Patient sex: F
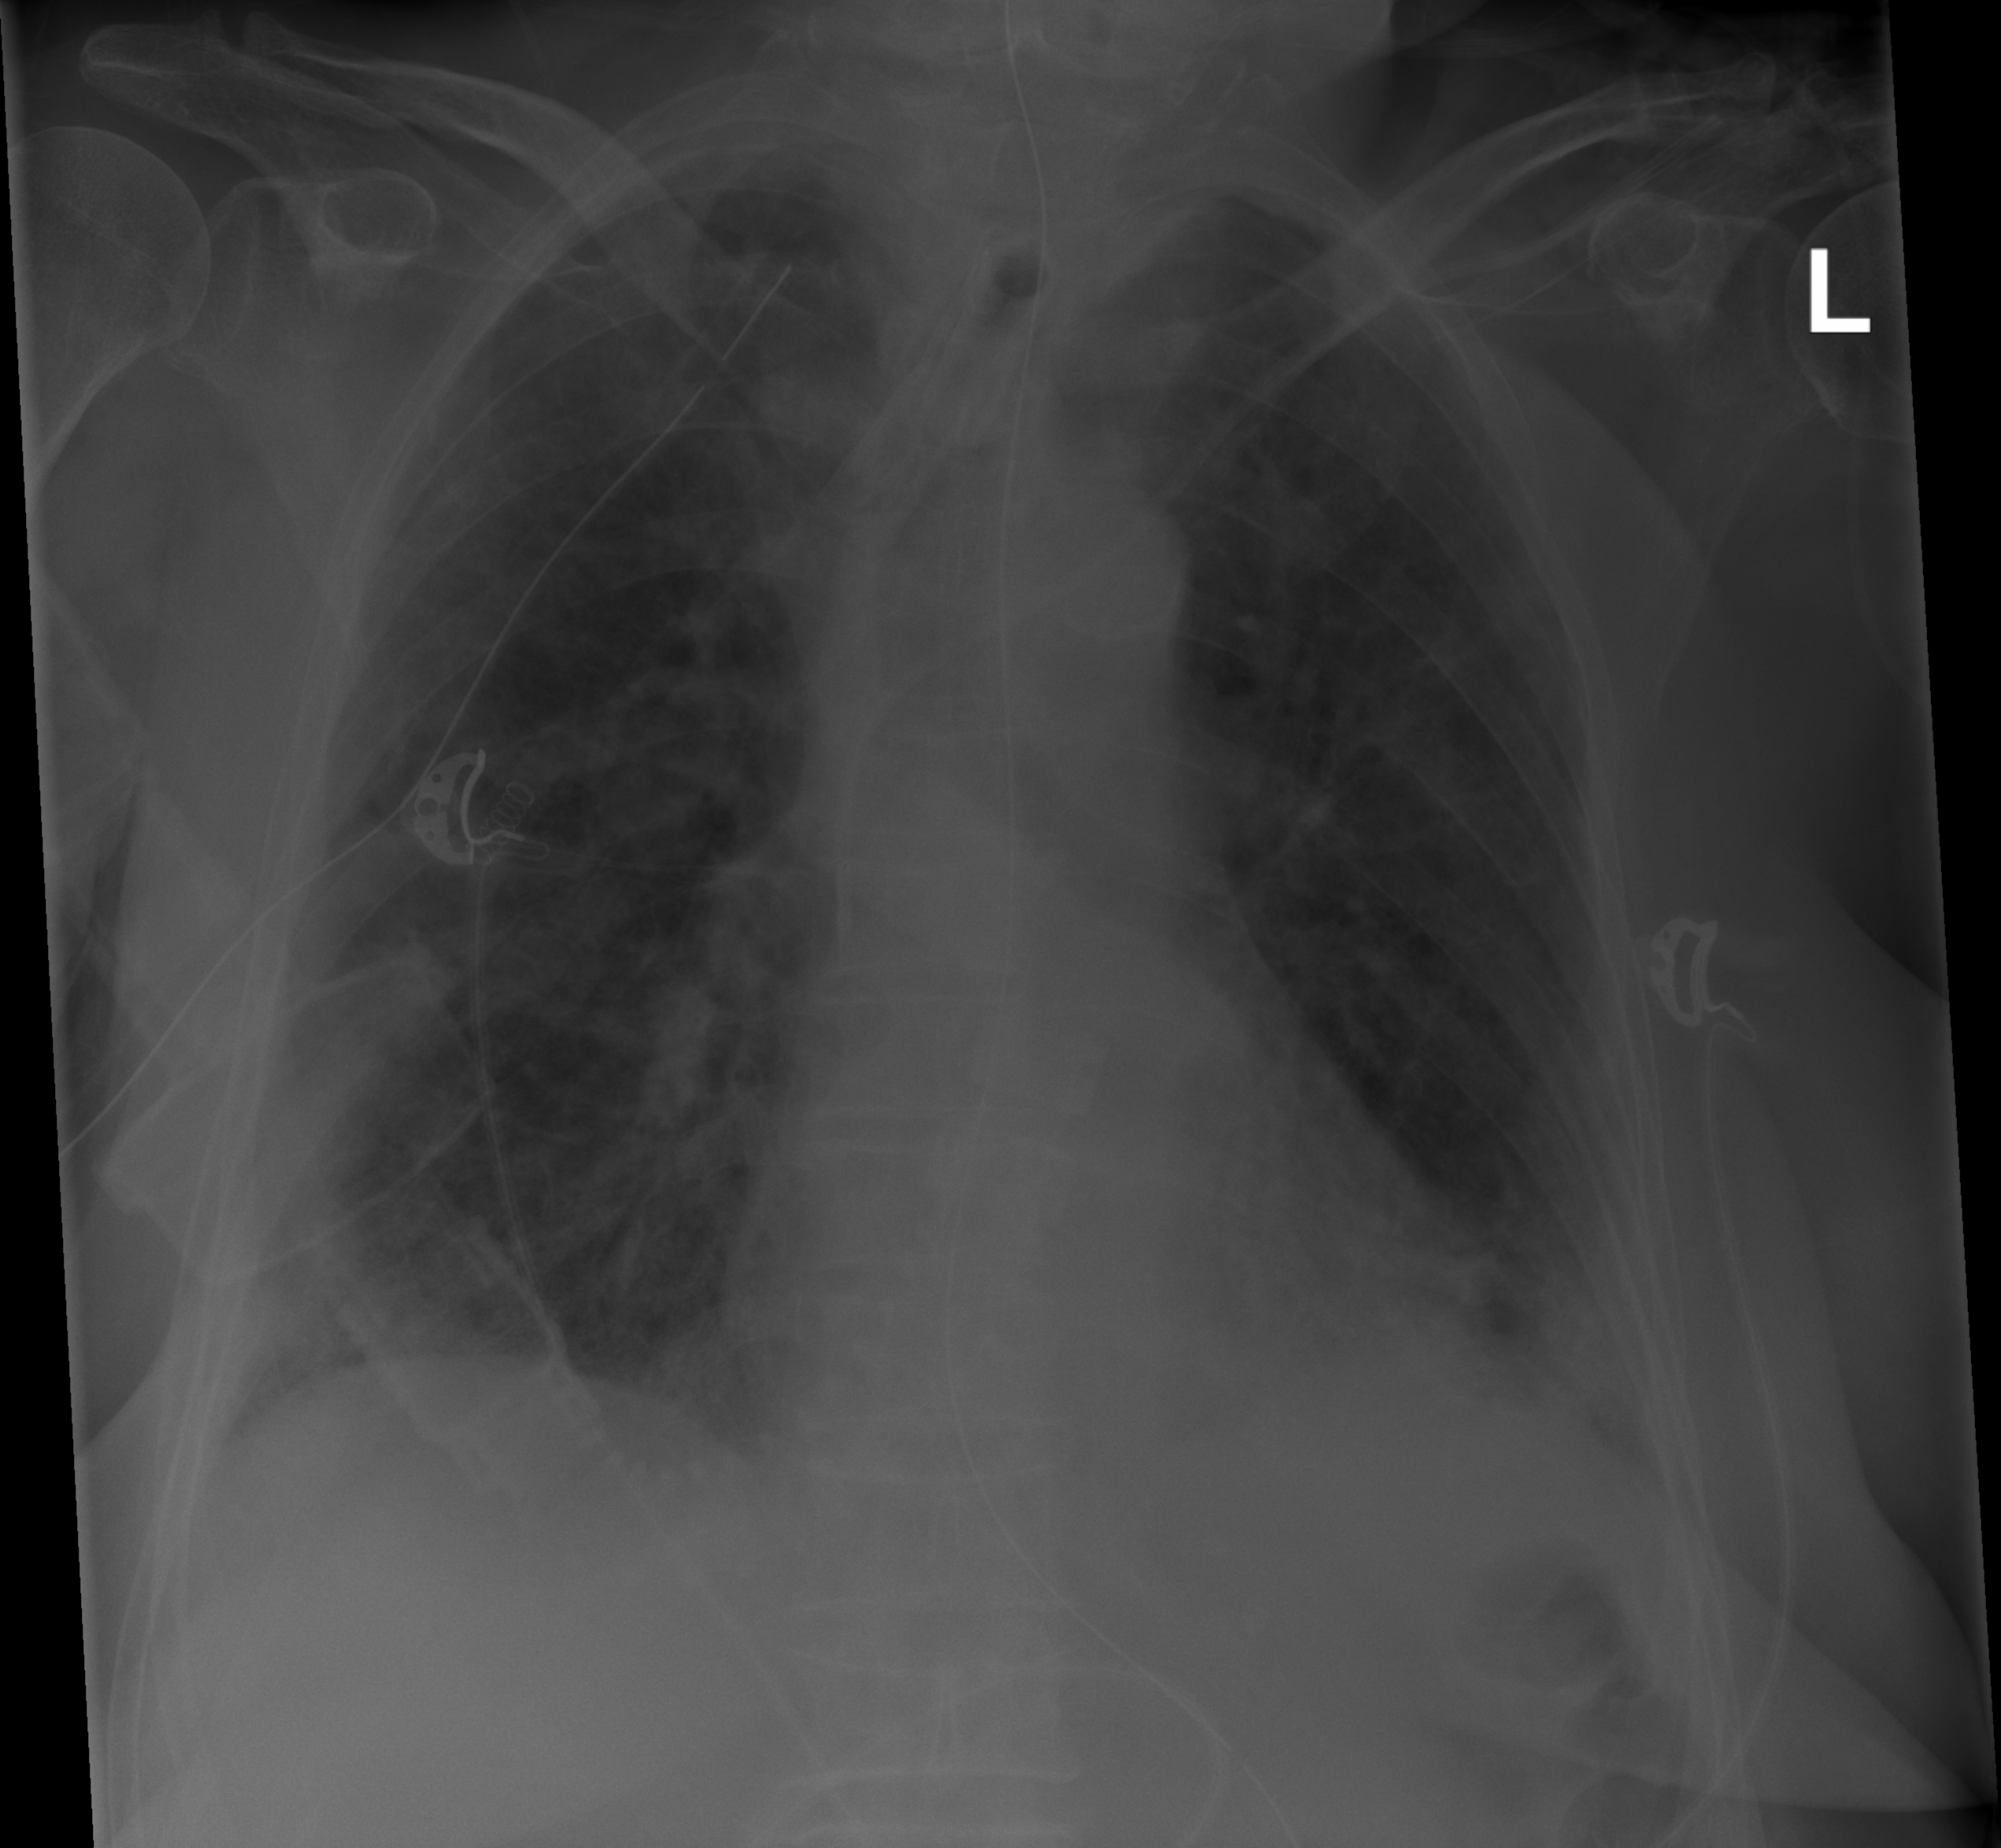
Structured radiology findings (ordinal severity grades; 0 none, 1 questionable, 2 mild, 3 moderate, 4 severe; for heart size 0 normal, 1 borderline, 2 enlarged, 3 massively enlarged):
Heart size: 0
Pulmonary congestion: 2
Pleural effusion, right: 1
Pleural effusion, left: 2
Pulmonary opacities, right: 3
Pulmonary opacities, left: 3
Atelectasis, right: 3
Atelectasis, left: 3